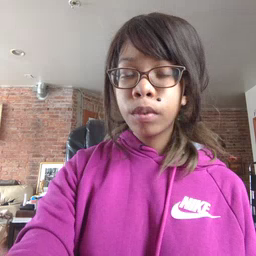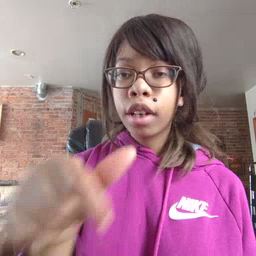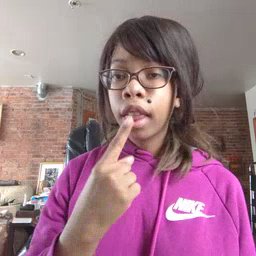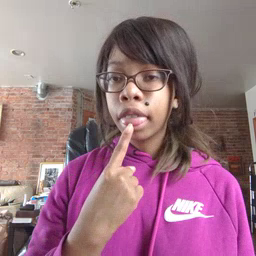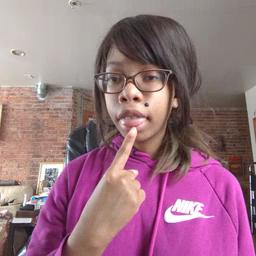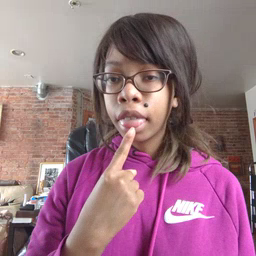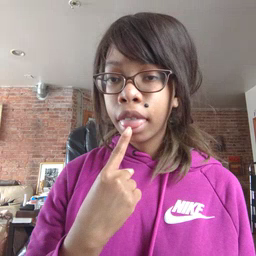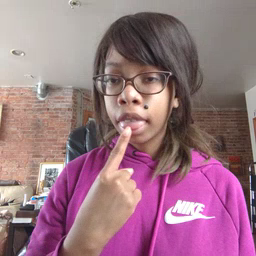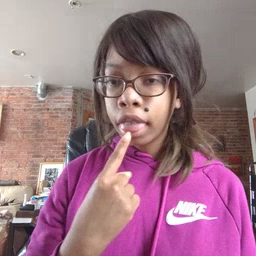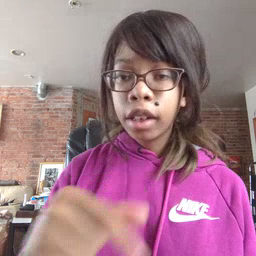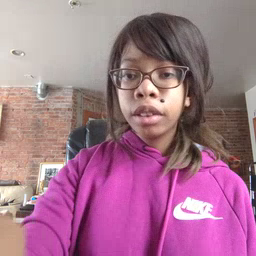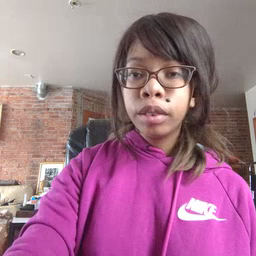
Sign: tongue